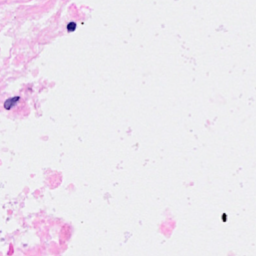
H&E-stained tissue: Breast